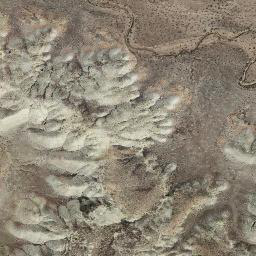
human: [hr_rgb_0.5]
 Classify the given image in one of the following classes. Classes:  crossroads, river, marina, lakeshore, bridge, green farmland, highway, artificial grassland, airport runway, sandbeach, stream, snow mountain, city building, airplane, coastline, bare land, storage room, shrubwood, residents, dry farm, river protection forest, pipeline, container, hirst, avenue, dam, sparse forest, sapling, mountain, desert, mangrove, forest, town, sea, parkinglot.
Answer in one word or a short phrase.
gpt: mountain